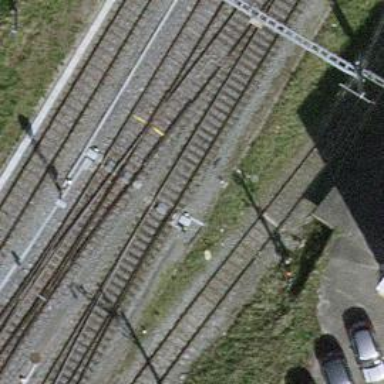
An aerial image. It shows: Railway switch.